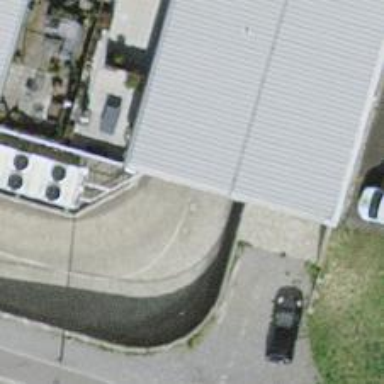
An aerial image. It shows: Parking entrance.